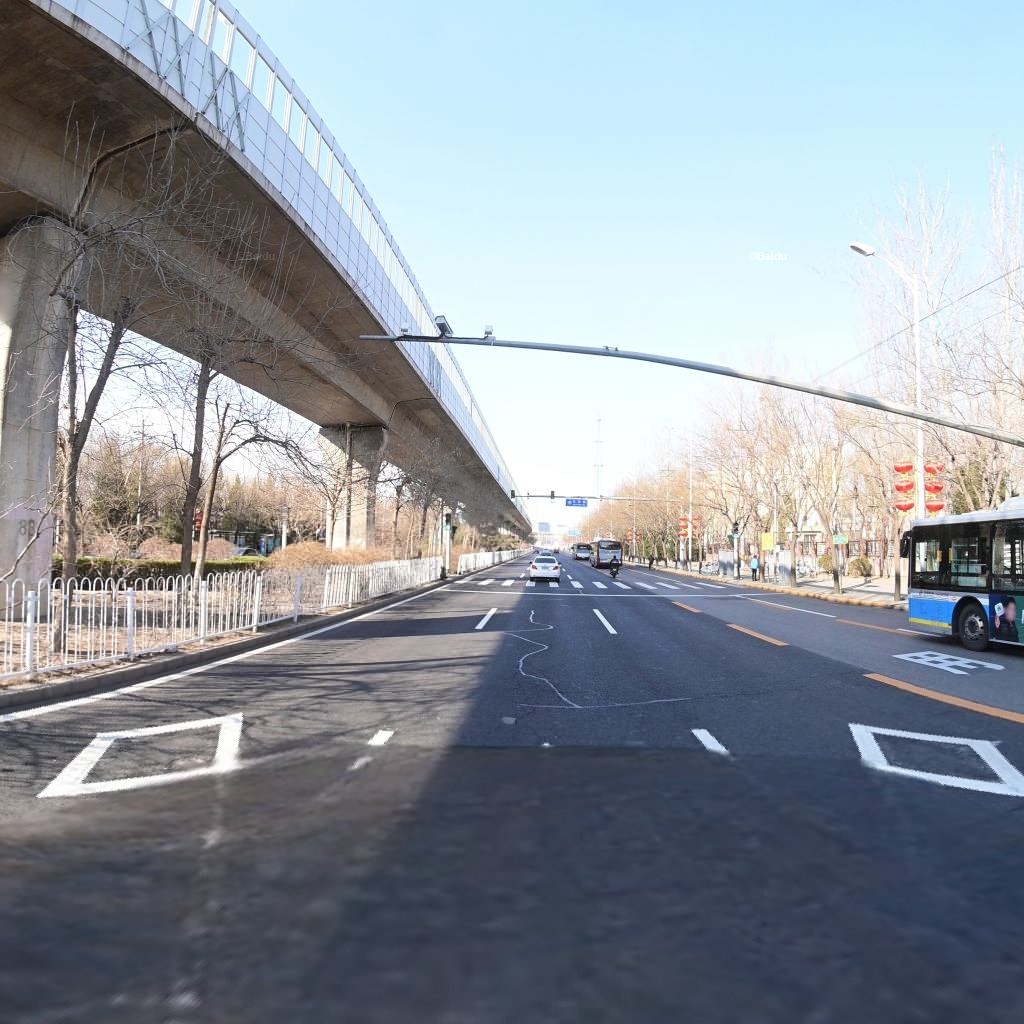
Region: Chaoyang
Road damage annotations: transverse patch, longitudinal patch, transverse crack